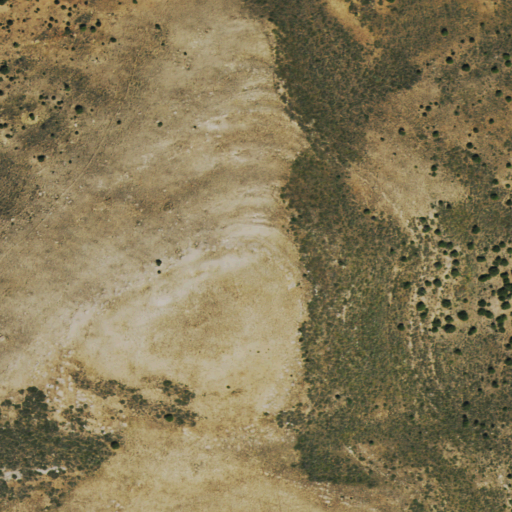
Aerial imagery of mountain in Colorado named Reds Knob containing shrub and evergreen forest